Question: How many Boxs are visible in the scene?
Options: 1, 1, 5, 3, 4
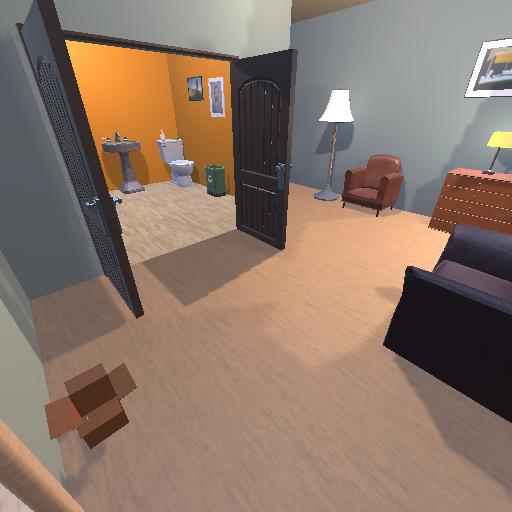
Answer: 1